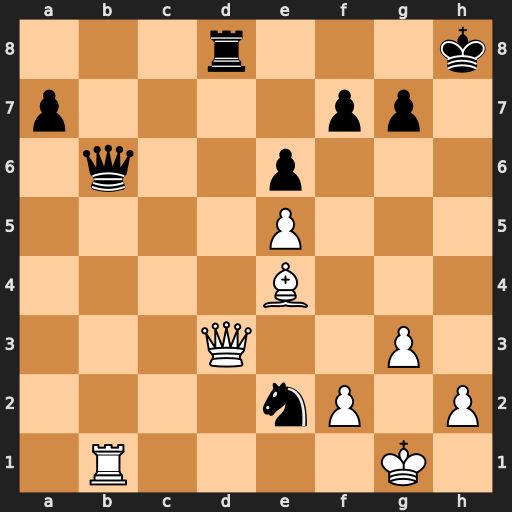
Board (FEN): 3r3k/p4pp1/1q2p3/4P3/4B3/3Q2P1/4nP1P/1R4K1
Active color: w
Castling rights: -
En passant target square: -
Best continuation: Qxe2 Qxb1+ Bxb1